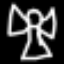
Label: angel